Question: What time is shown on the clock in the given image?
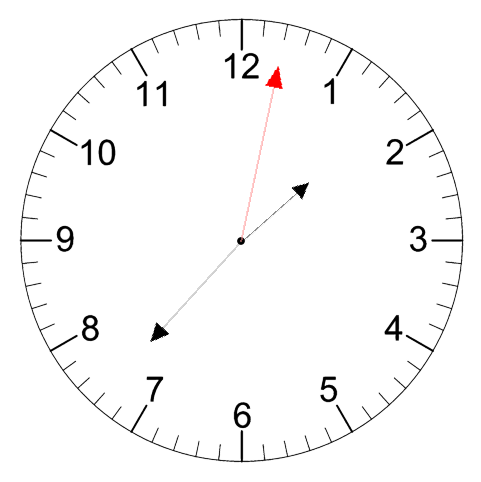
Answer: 01:37:02